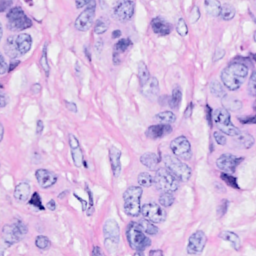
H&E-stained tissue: Breast